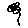
Label: flower